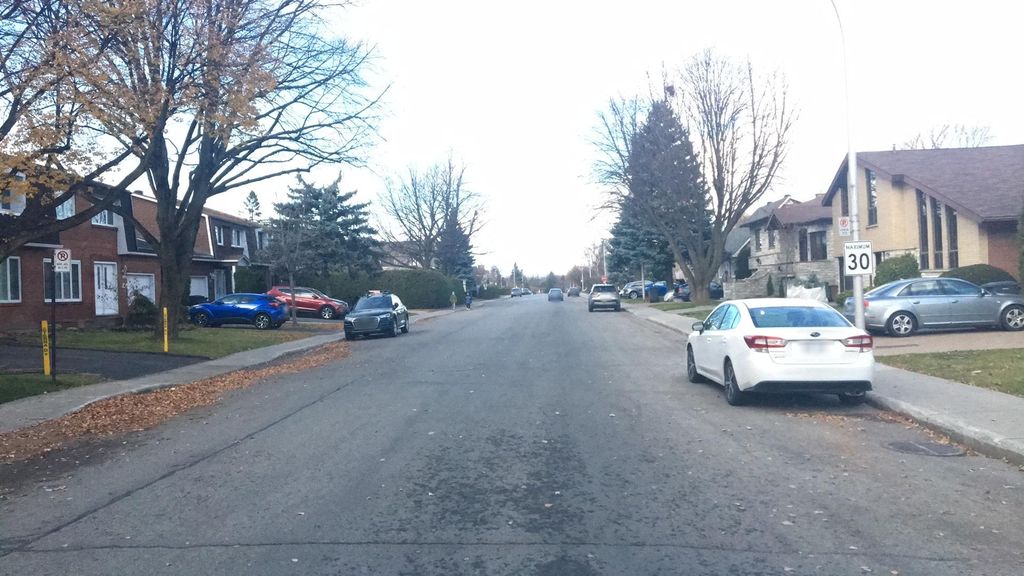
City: montreal